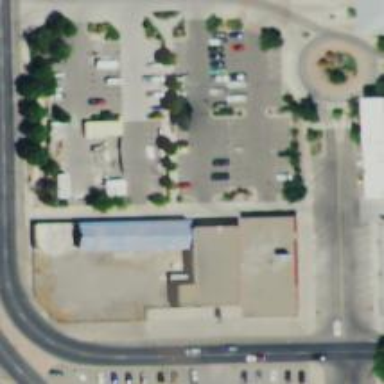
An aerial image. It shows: Parking space.